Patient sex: M
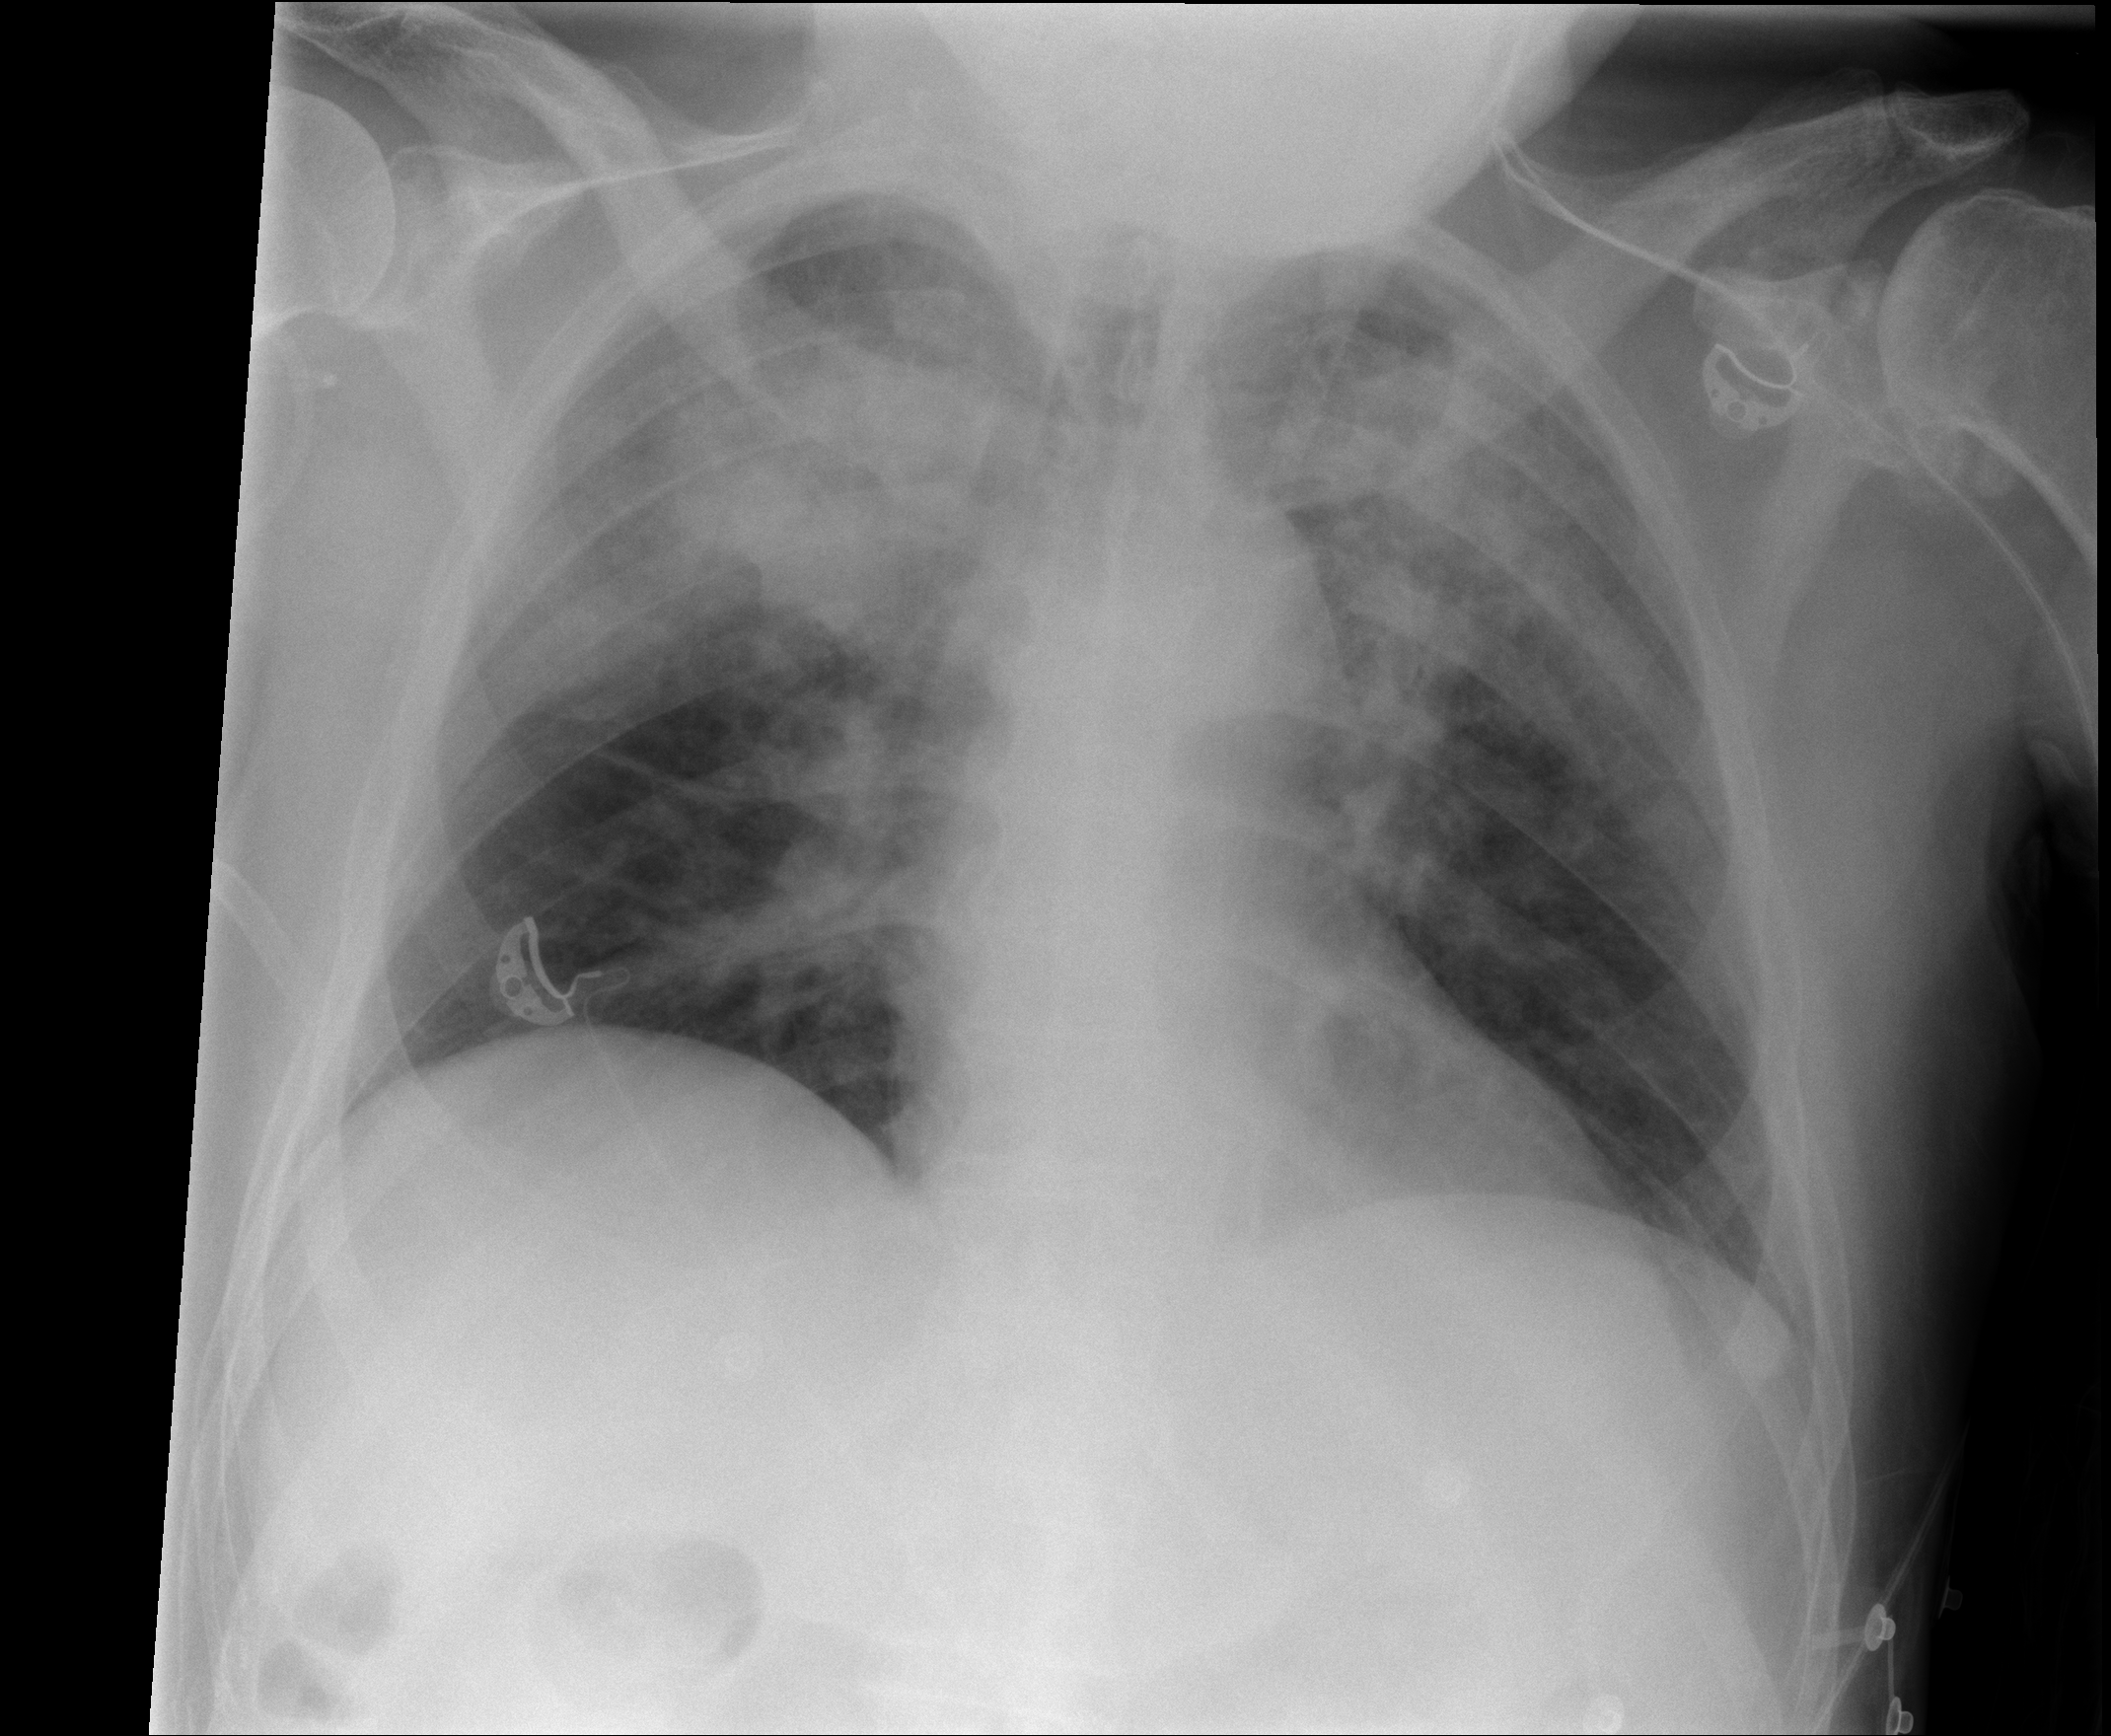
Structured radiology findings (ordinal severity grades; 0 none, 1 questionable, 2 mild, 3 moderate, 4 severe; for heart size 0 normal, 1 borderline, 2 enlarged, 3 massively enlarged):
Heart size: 0
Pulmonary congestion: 3
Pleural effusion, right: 0
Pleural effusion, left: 0
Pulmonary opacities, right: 3
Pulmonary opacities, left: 3
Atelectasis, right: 2
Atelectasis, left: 2